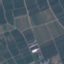
Land use / land cover class: PermanentCrop